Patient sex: M
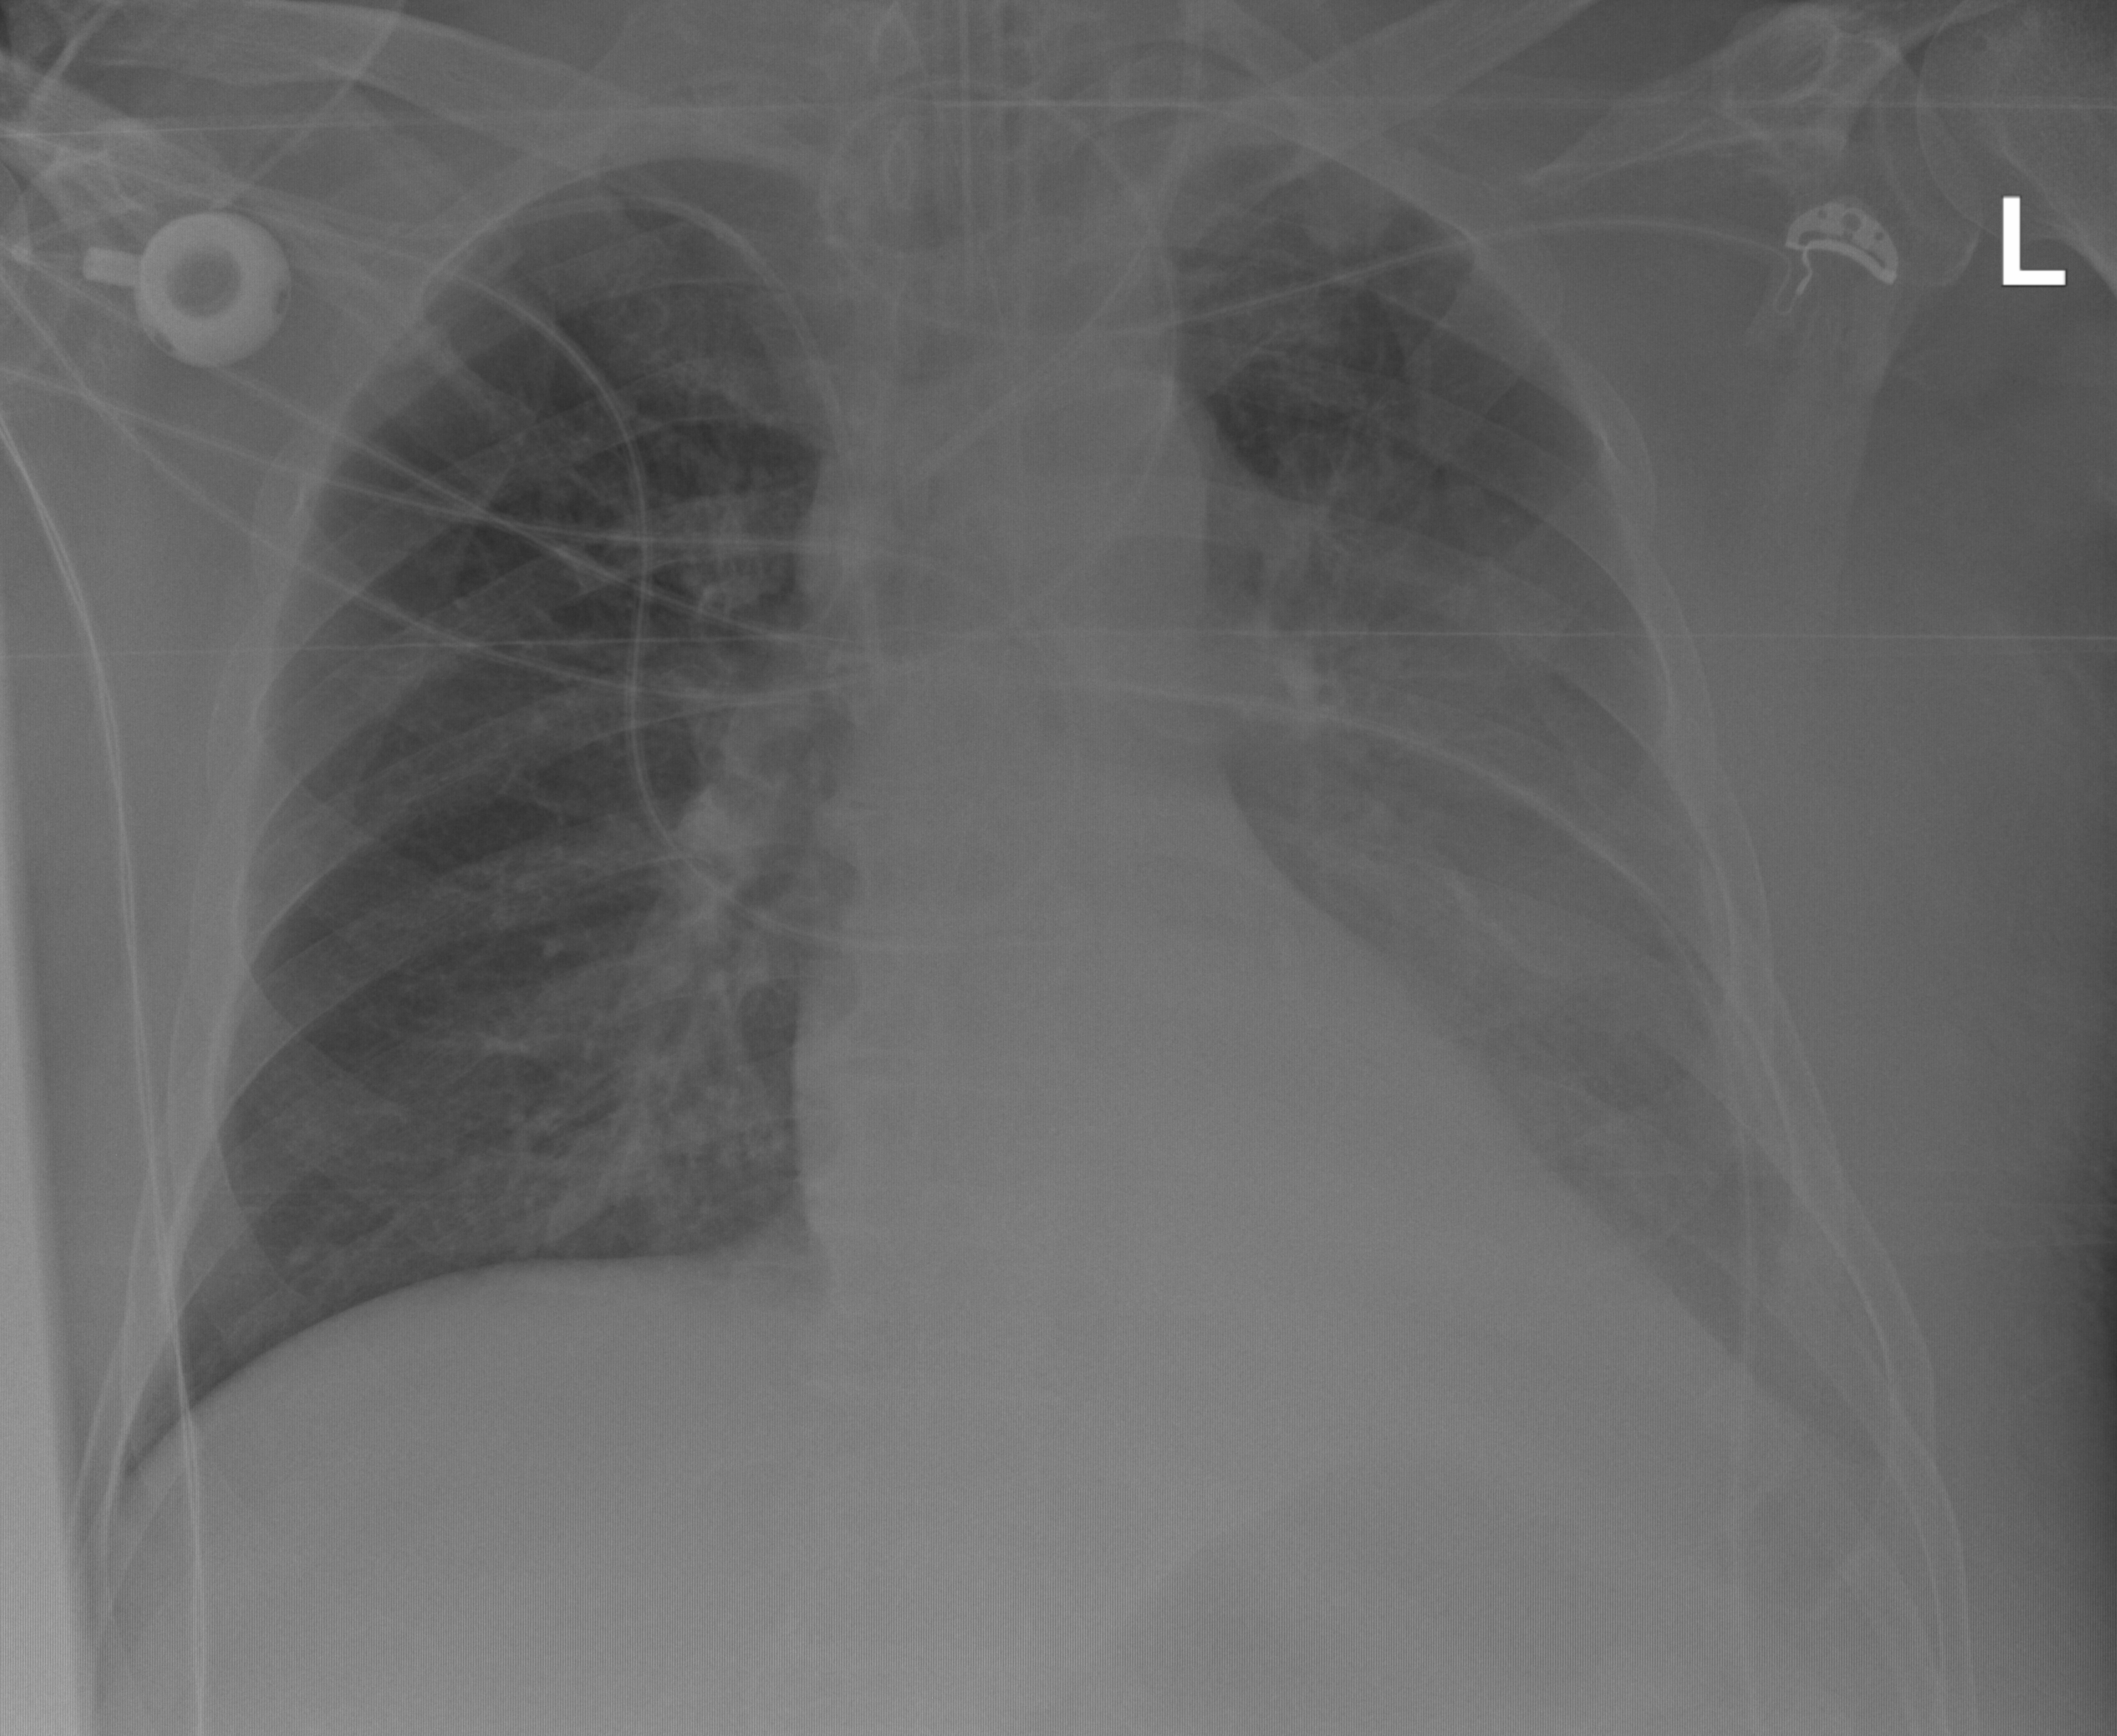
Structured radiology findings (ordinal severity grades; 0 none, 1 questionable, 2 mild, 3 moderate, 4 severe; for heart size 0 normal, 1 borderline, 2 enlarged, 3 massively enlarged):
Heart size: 0
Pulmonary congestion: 0
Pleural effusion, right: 0
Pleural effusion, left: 2
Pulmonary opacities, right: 0
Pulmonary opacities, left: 0
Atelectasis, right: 0
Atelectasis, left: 2